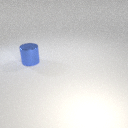
large blue metal cylinder